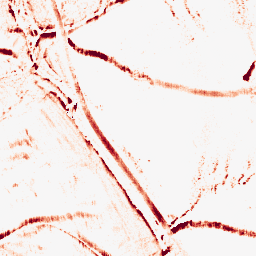
Category: morphological
Decomposition family: morphological_rect
Decomposition parameters: operation: opening
width: 5
height: 10
Upsampling method: bicubic
Upsampling parameters: scale: 2
Upsampling scale: 2